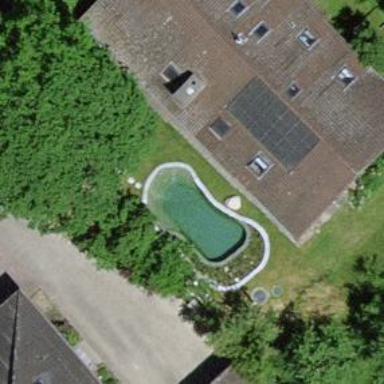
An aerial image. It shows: Swimming pool located in leisure land.